Question: Count the number of objects in the diagram.
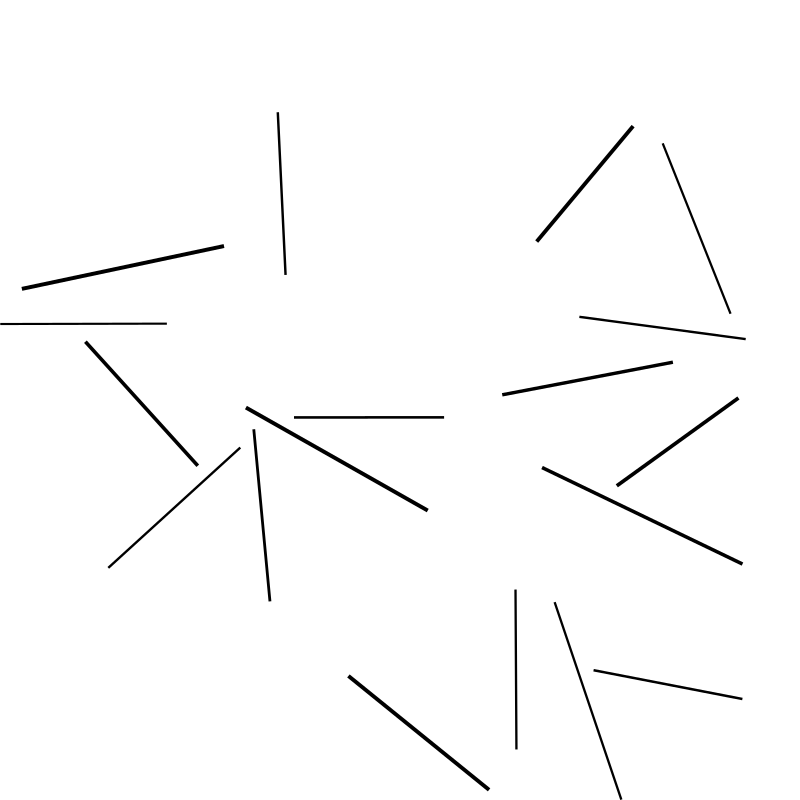
Answer: 18